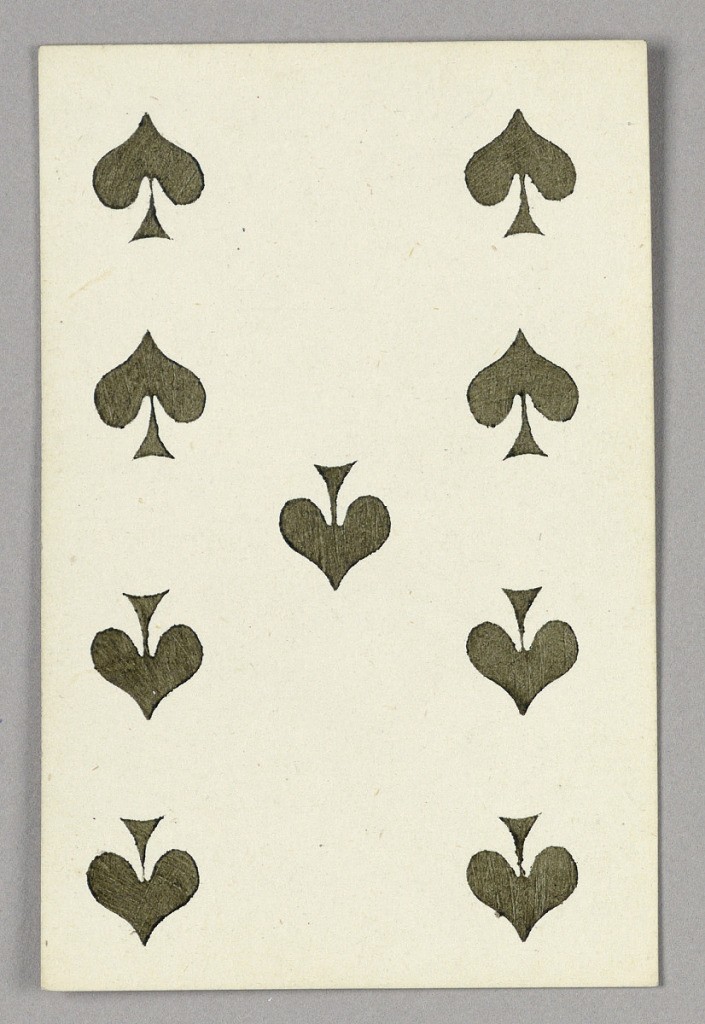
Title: Nine of Spades from Set of "Jeu Imperial–Second Empire–Napoleon III" Playing Cards
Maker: B.P. Grimaud, Paris, France
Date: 1858
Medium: Lithograph on glazed paper
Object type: Playing Card
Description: Nine of Spades from Set of "Jeu Imperial-Second Empire-Napoleon III" Playing Cards.